Aerial crown-view tile of a tropical tree (Barro Colorado Island, Panama), acquired 20250512:
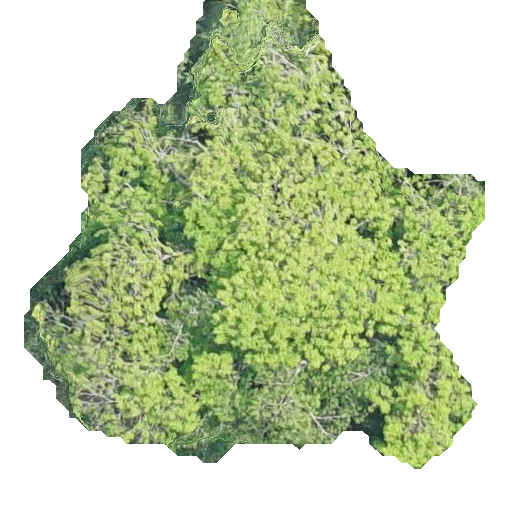
Species: Astronium graveolens
GBIF accepted scientific name: Astronium graveolens
Crown area: 213.255 m²